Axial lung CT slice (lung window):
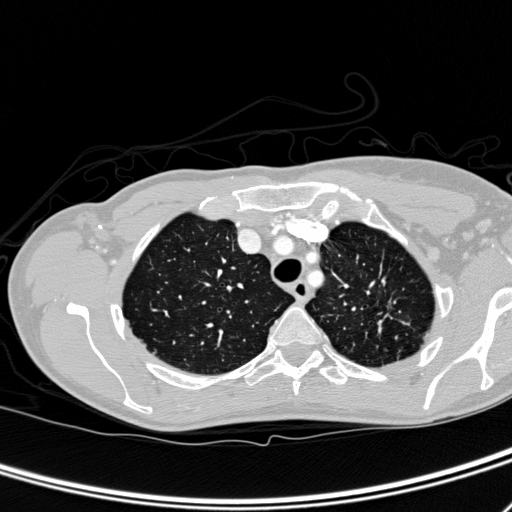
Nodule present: no